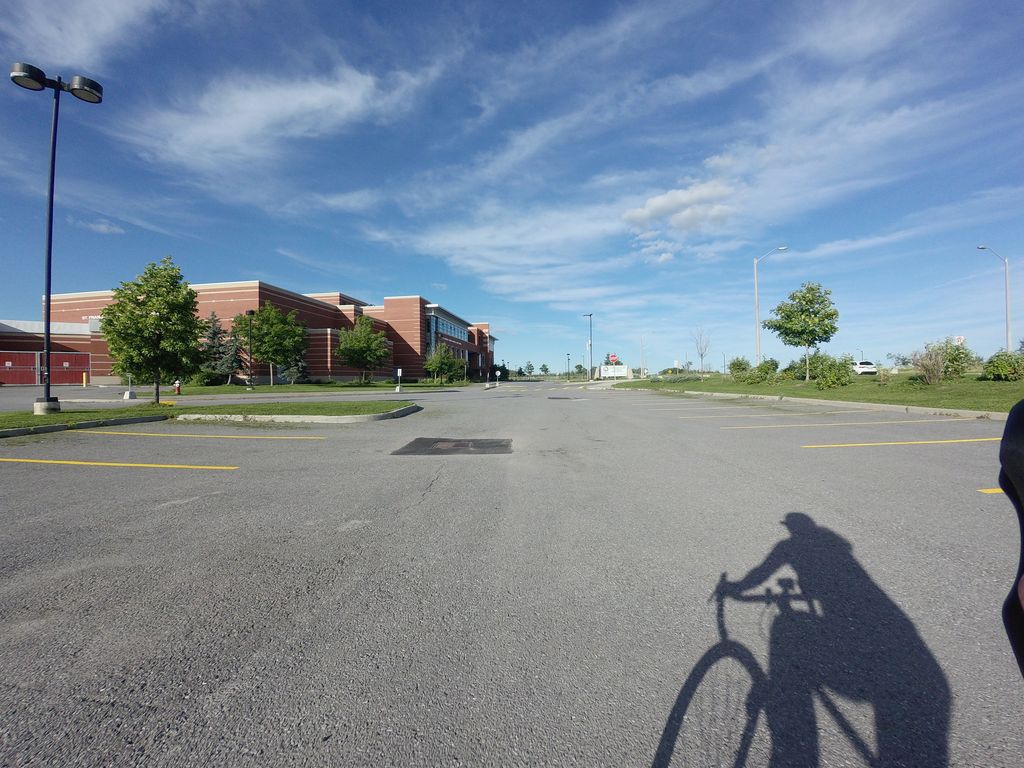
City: ottawa-gatineau